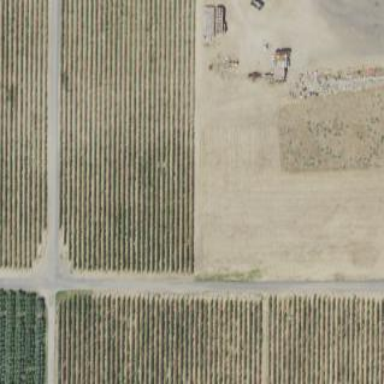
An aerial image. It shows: Vineyard with grape crops.